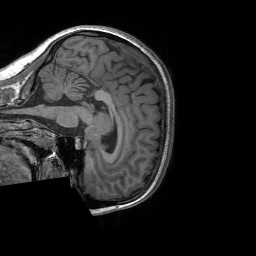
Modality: T1w
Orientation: sagittal